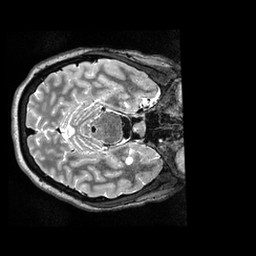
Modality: T2w
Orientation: axial
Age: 17
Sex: female
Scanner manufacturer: siemens
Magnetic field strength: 3 T
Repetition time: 3.2 s
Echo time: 0.564 s